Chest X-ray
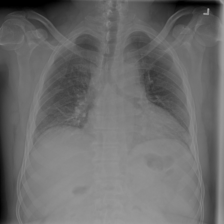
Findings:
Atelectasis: negative
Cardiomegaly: negative
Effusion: negative
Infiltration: negative
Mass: negative
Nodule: negative
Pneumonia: negative
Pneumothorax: negative
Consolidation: negative
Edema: negative
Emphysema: negative
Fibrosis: negative
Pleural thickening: negative
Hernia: negative